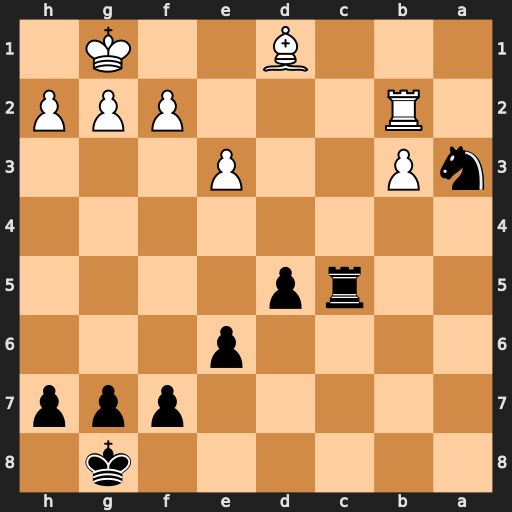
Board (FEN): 6k1/5ppp/4p3/2rp4/8/nP2P3/1R3PPP/3B2K1
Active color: b
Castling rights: -
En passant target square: -
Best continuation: Rc1 Kf1 Rxd1+